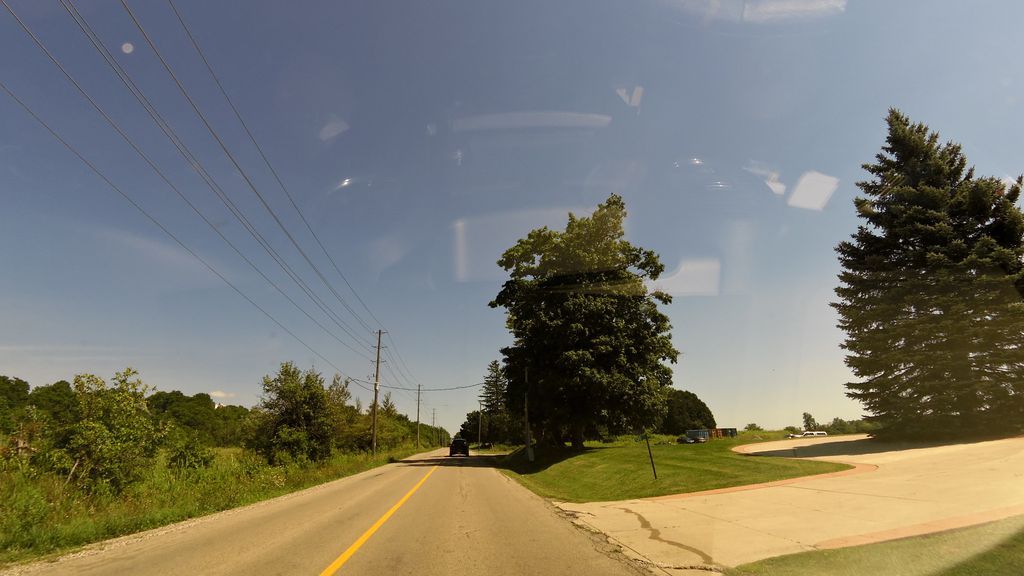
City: hamilton